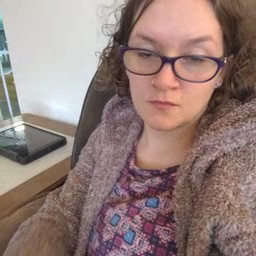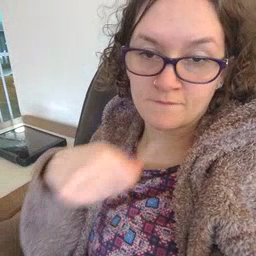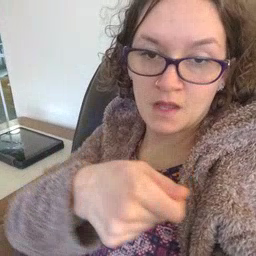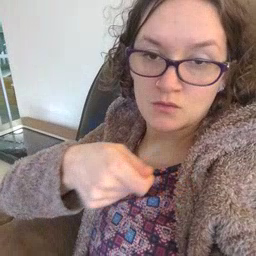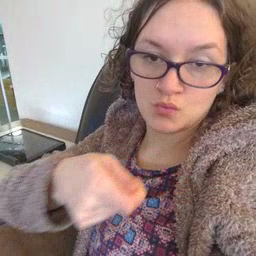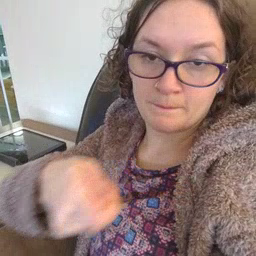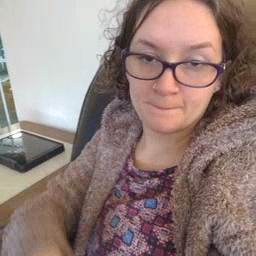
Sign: vacuum